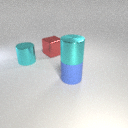
large cyan metal cylinder behind large blue rubber cylinder